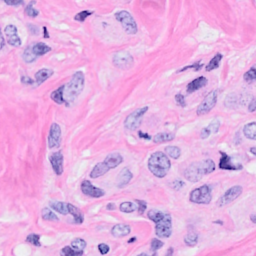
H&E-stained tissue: Breast